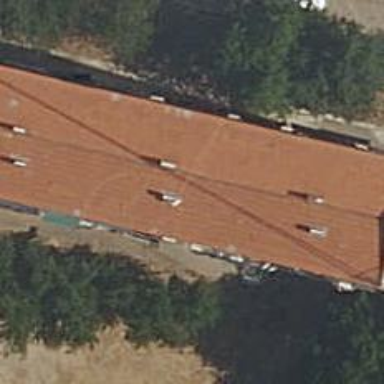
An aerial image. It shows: Building.